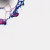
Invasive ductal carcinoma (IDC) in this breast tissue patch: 0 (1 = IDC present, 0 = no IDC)